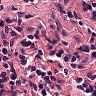
Metastatic tissue present: no